Question: What is equivalent of 'setByAddingObject:' in Swift. I have an 'NSSet' property from Objective-C in Swift. But since Apple released Xcode 6.3 I have an error in this place:
Example:
'''
NSSet *set;
object.set = object.set.setByAddingObject("text/html")
'''
It produces error:
'''
'Set<NSObject>' does not have a member named 'setByAddingObject'
'''

Any idea, how to fix this? 'insert' method doesn't work also.
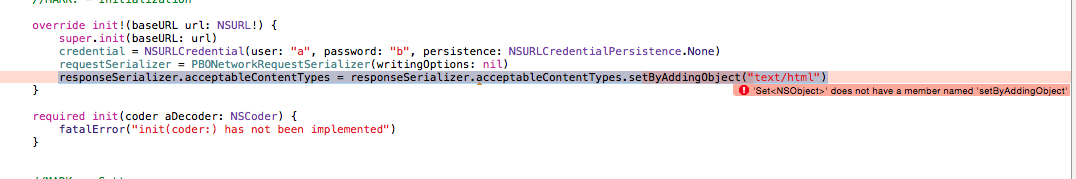
Answer: Swift 1.2 added its own 'Set' type, which is bridged over to Swift from Objective-C in a similar fashion to 'NSArray'/'Array' and 'NSString'/'String'. Try 'object.set.insert("text/html")'.